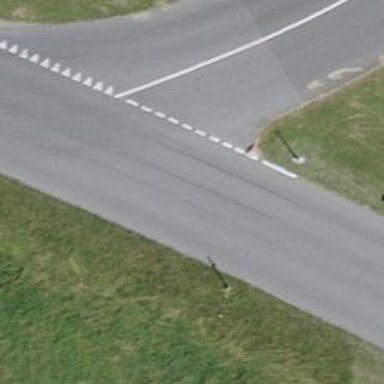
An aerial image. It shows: Lift gate barrier.